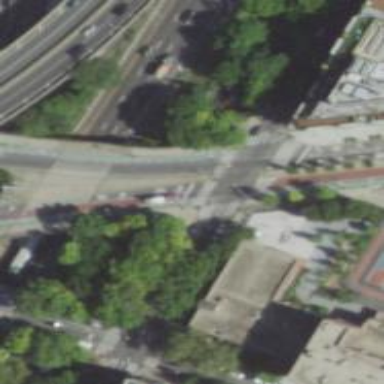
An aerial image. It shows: Footway located on traffic island.